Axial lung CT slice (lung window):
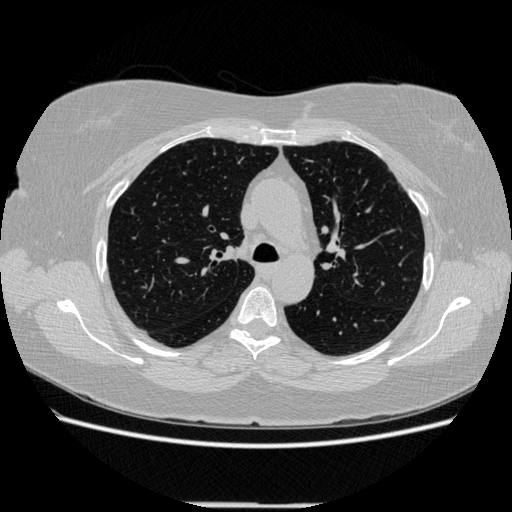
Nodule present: no